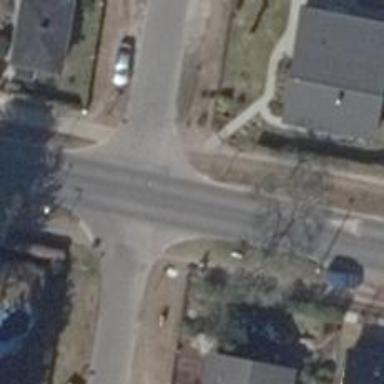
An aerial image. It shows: Unmarked crossing on the road.